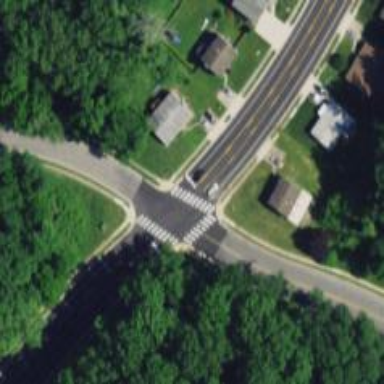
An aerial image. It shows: Road with stop sign.